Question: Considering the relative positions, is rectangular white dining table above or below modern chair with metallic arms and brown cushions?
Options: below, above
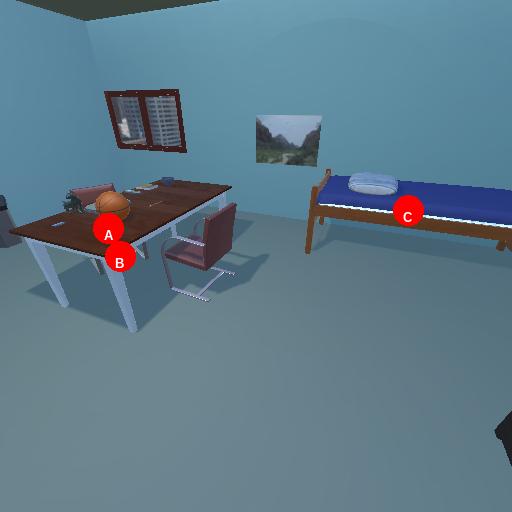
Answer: below